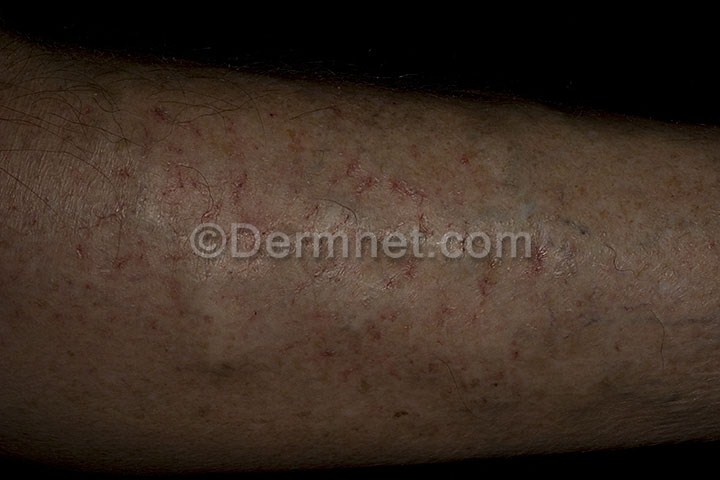
Disease: Eczema Photos